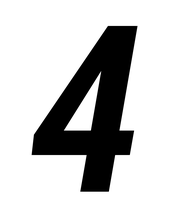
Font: Roboto-Italic_Condensed_SemiBold_Italic